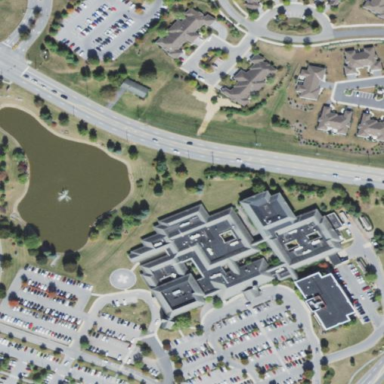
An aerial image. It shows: Hospital providing healthcare services.